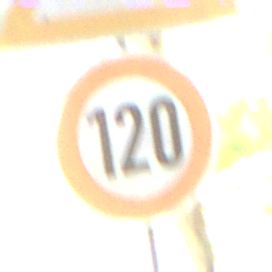
Verkehrszeichen: Geschwindigkeit120
Zusatzzeichen oben: WildwechselRechts
Umgebung: Outdoor, Urban
Tageszeit: Midday
Wetter: Clear
Licht: Natural
Jahreszeit: NotSpecified
Kontrast: LowContrast